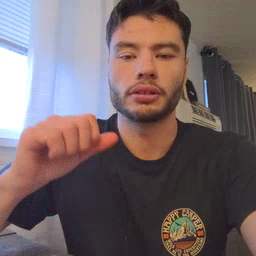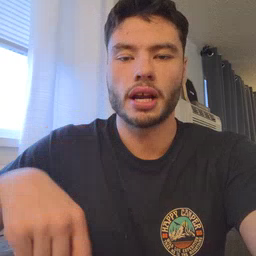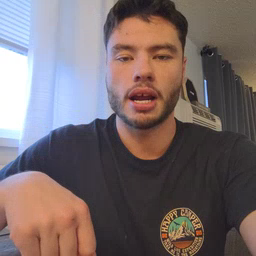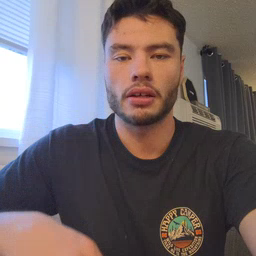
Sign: can